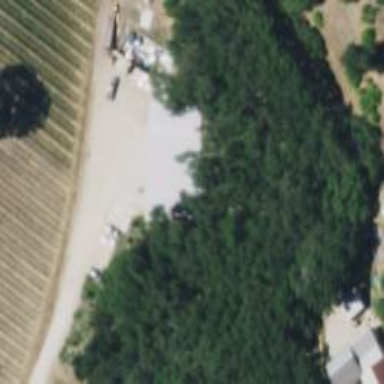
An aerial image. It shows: Vineyard where grapes are grown.